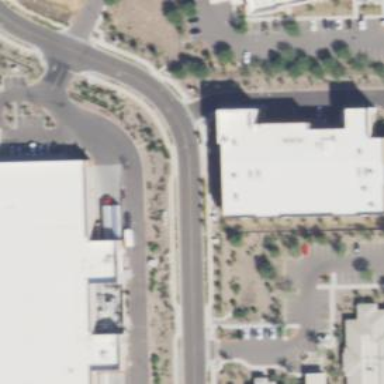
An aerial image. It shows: Storage rental shop located in building.